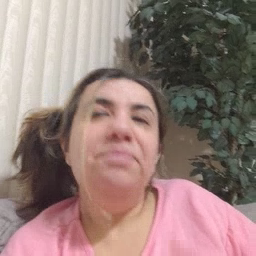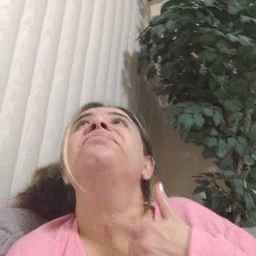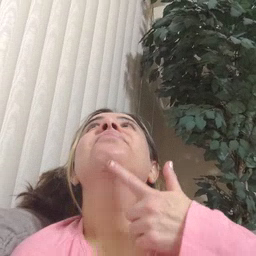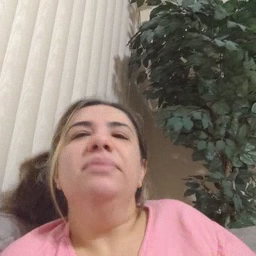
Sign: thirsty